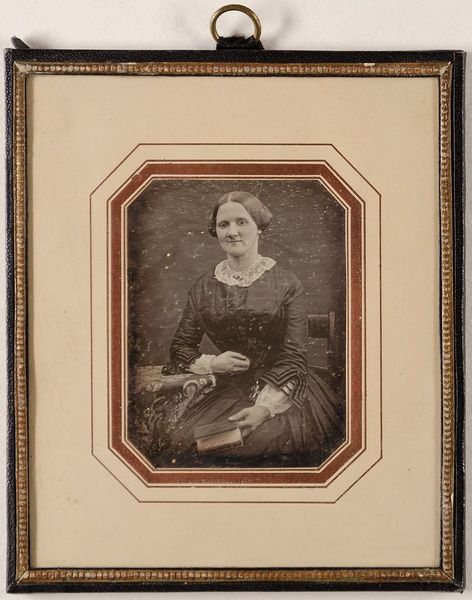
Titel: Unbekannte Frau
Künstler: Franz Bertram
Standort: Hamburg
Institution: Museum für Kunst und Gewerbe Hamburg
Schlagwörter: frau, portrait, figur, foto, fotografie, photographie, photo, lichtbild, daguerreotypie, bildwerke, angewandte und bildende kunst, hessische systematik, porträt, porträtfotografie, porträtphotographie, hüftbild